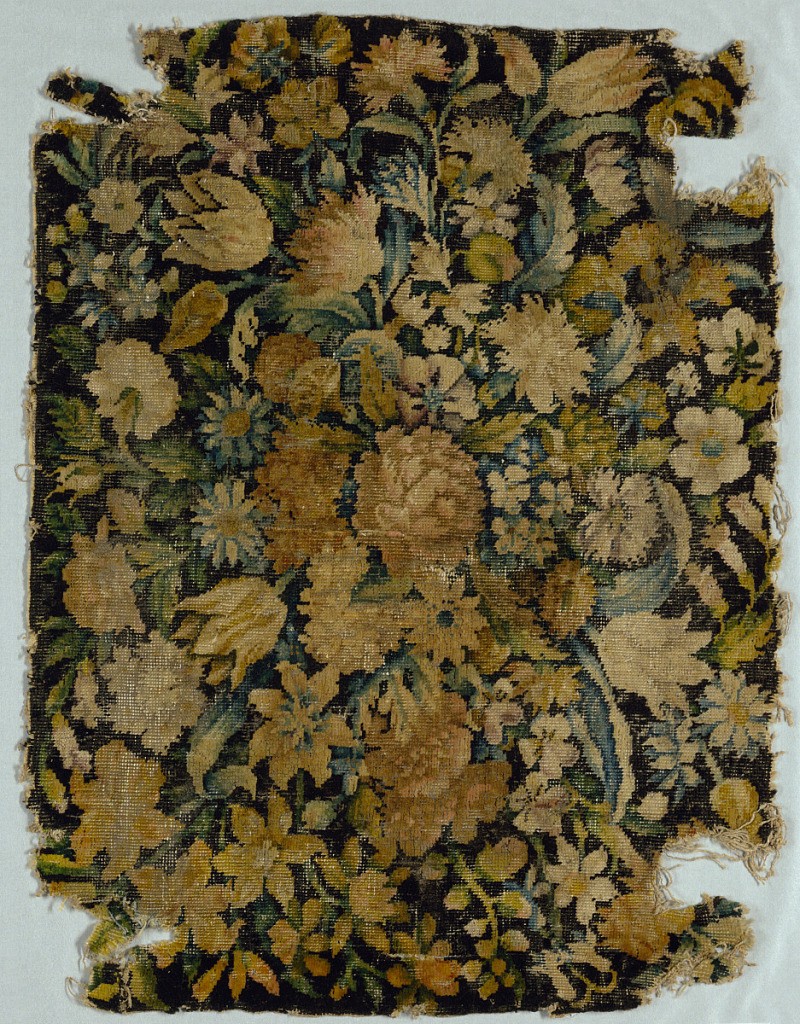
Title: Upholstery textile
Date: late 17th century
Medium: wool warp, linen weft Technique: plain weave with depressed warp and symmetrical knotting
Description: Two pieces of knotted pile upholstery fabric for the seat and back of a chair. Naturalistic flowers in multi-colors in a black background.